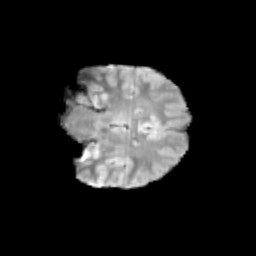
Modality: T2w
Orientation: coronal
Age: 12
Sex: male
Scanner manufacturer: siemens
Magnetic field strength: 3 T
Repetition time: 3.8 s
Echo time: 0.07 s